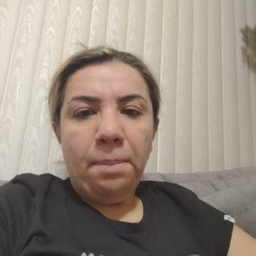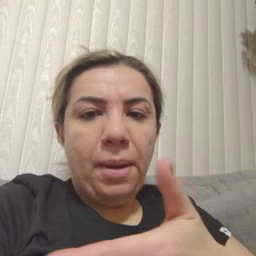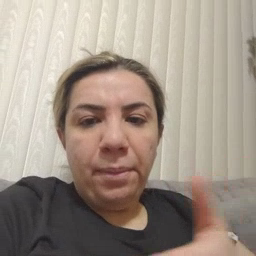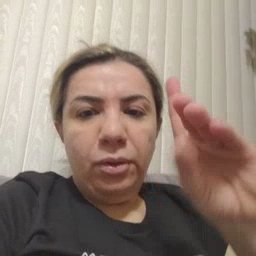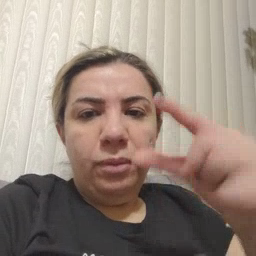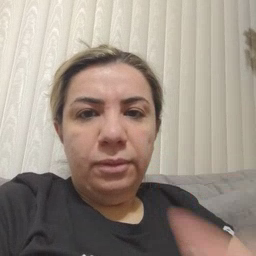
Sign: puppy